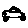
Label: car